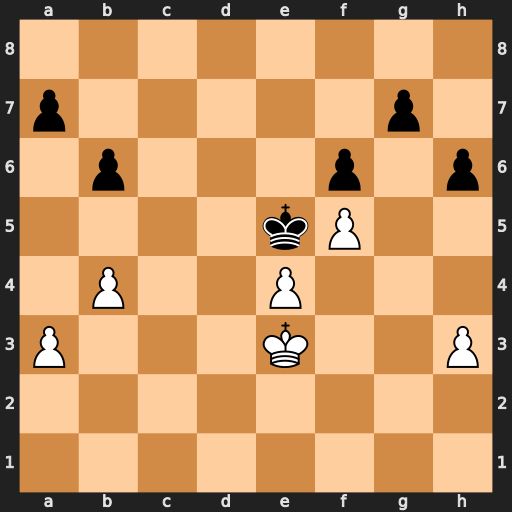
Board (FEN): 8/p5p1/1p3p1p/4kP2/1P2P3/P3K2P/8/8
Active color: w
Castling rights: -
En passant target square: -
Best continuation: b5 Kd6 Kd4